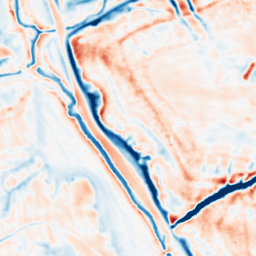
Category: multiscale
Decomposition family: dog_multiscale
Decomposition parameters: sigma_ratio: 1.4
n_scales: 5
base_sigma: 1
Upsampling method: regularized
Upsampling parameters: scale: 4
lambda_reg: 0.001
Upsampling scale: 4